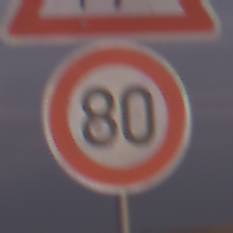
Verkehrszeichen: Geschwindigkeit80
Zusatzzeichen oben: KinderRechts
Umgebung: Outdoor, Nature
Tageszeit: SunriseSunset
Wetter: PartlyCloudy
Licht: Natural
Jahreszeit: NotSpecified
Kontrast: LowContrast